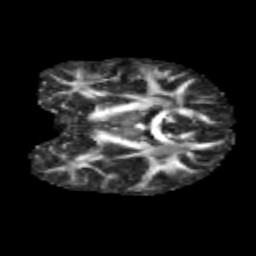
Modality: FA
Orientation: coronal
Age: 11
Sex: male
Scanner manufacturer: siemens
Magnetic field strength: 3 T
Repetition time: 3.8 s
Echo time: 0.07 s